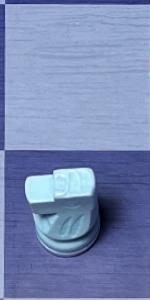
Label: Knight_White